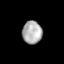
Tissue: skin
Cell type: Endothelial cells
Senescence score: 0.2651
Nuclear area (px): 446
Mean DAPI intensity: 172.022